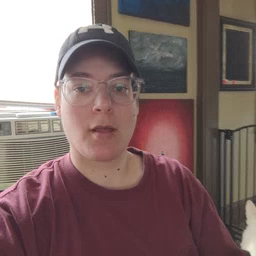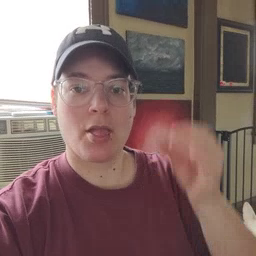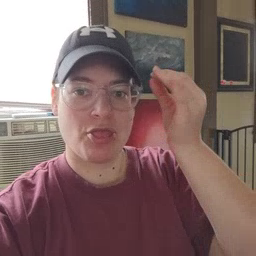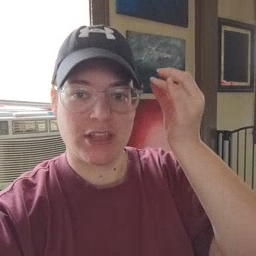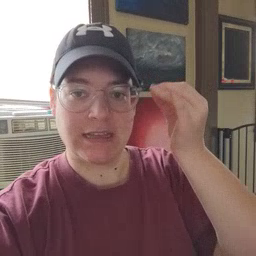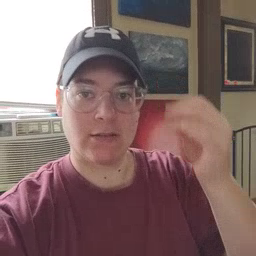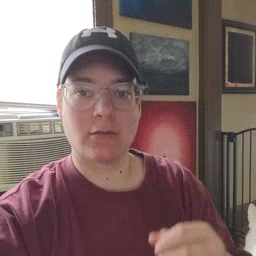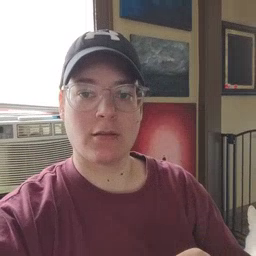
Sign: think